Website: lowes
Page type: customer-info-address
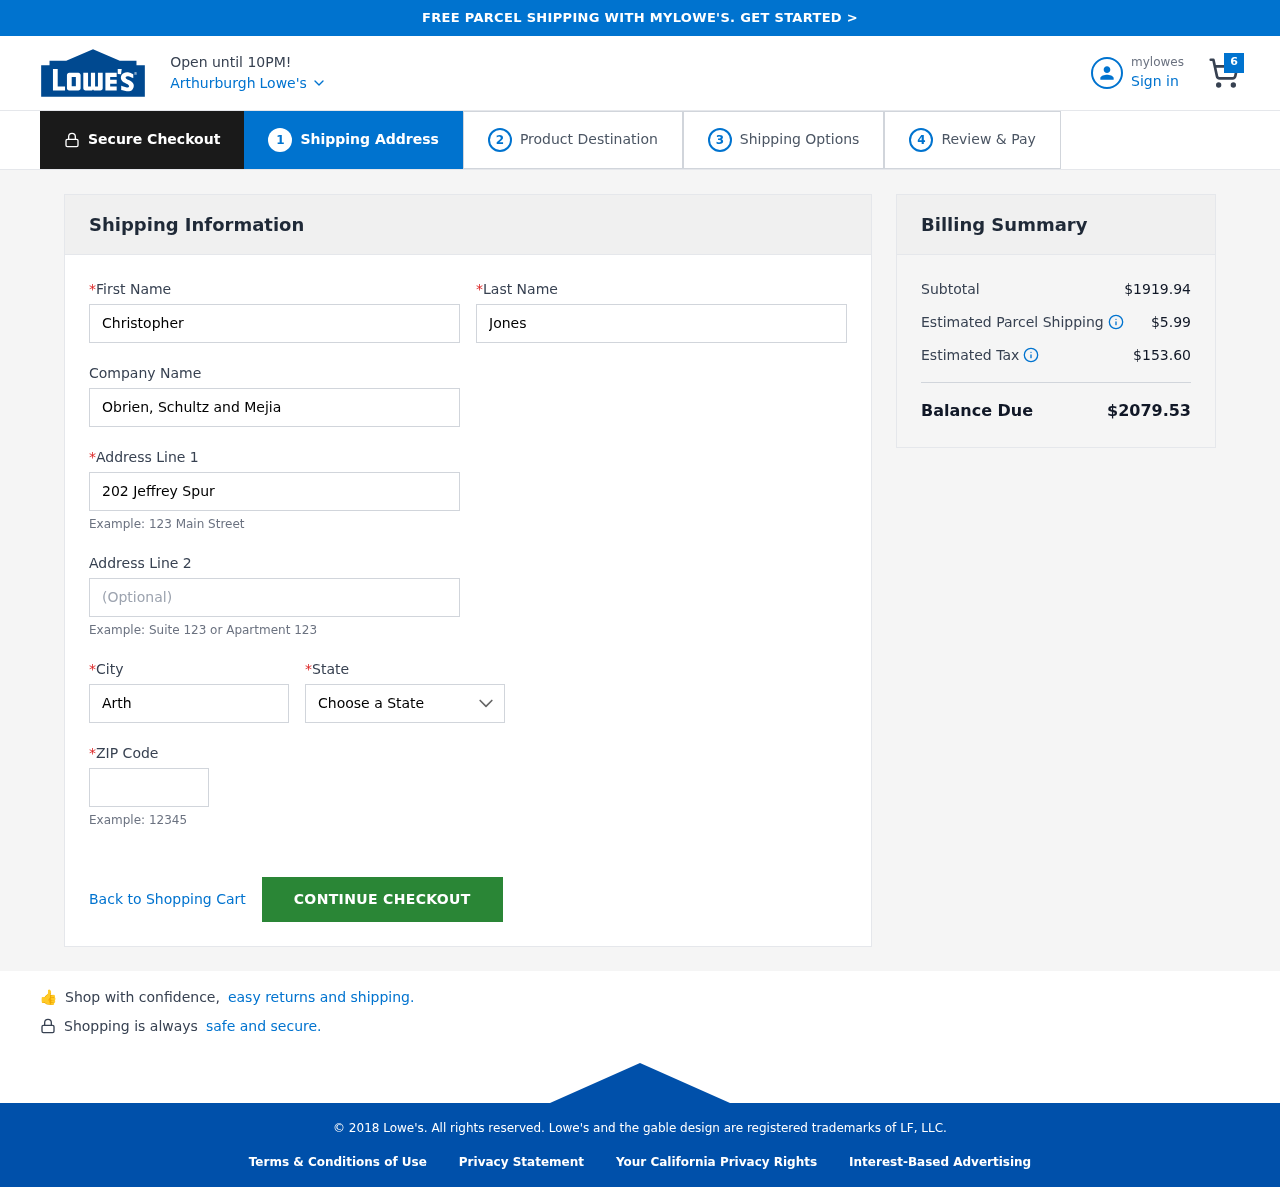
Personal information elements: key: PII_CITY
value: Arthurburgh
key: PII_COMPANY
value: Obrien, Schultz and Mejia
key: PII_FIRSTNAME
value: Christopher
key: PII_LASTNAME
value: Jones
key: PII_POSTCODE
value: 98362
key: PII_STATE
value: Maryland
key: PII_STREET
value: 202 Jeffrey Spur
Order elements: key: ORDER_NUM_ITEMS
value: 6
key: ORDER_SUBTOTAL
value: $1919.94
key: ORDER_SHIPPING_COST
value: $5.99
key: ORDER_TAX
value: $153.60
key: ORDER_TOTAL
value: $2079.53